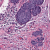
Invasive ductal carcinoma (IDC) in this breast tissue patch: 0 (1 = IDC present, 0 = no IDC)